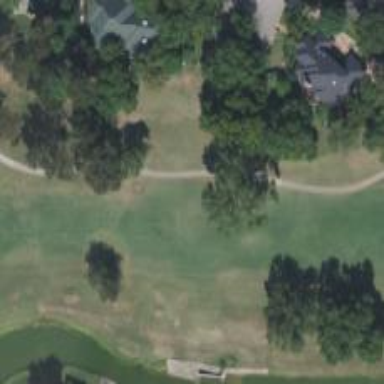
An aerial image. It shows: View of golf hole.